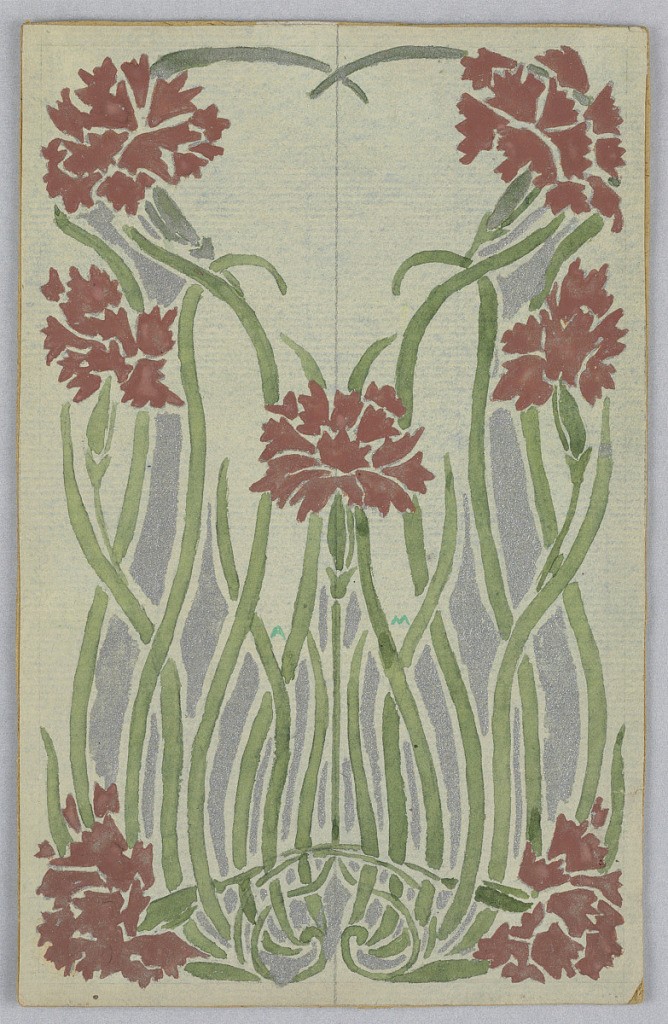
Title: Design for a Book Cover
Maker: Alice Cordelia Morse, American, 1863–1961
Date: ca. 1887–1903
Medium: Brush and gouache on paper
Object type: Drawing
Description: On gray-white ground, tall symmetrical arrangement of red carnations.